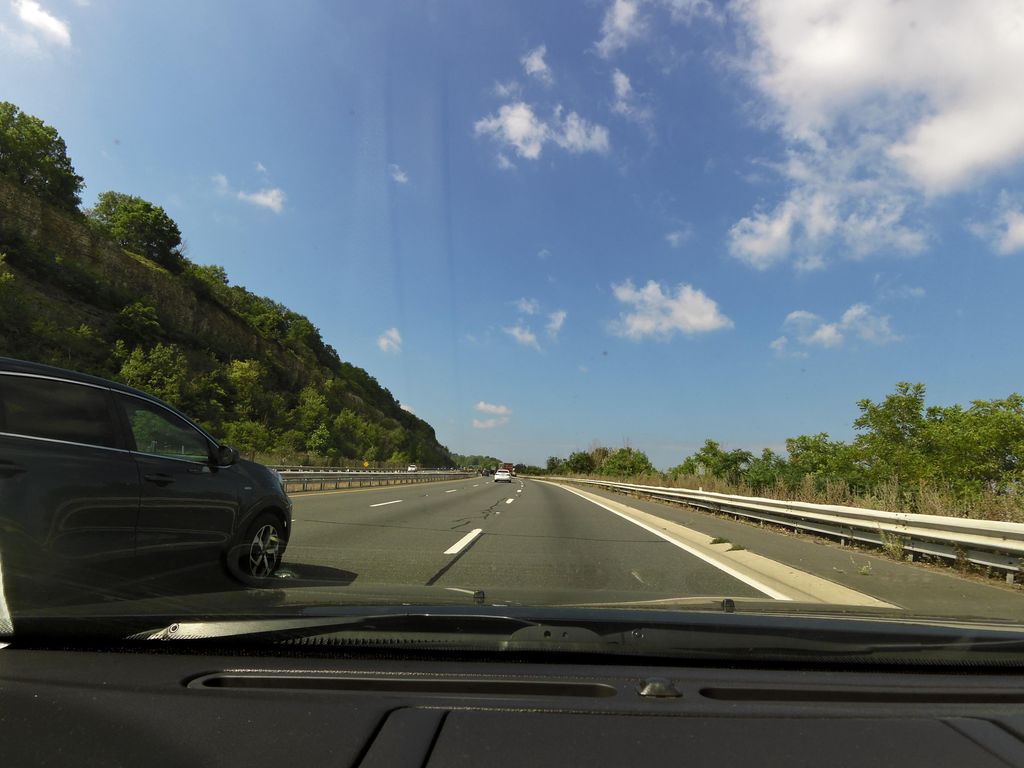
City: hamilton